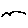
Label: bird